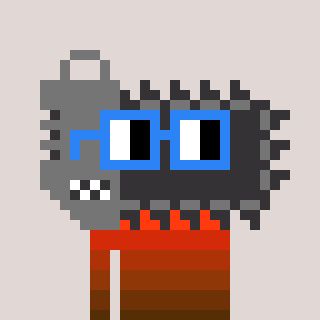
a pixel art character with square blue glasses, a chainsaw-shaped head and a darkpink-colored body on a warm background